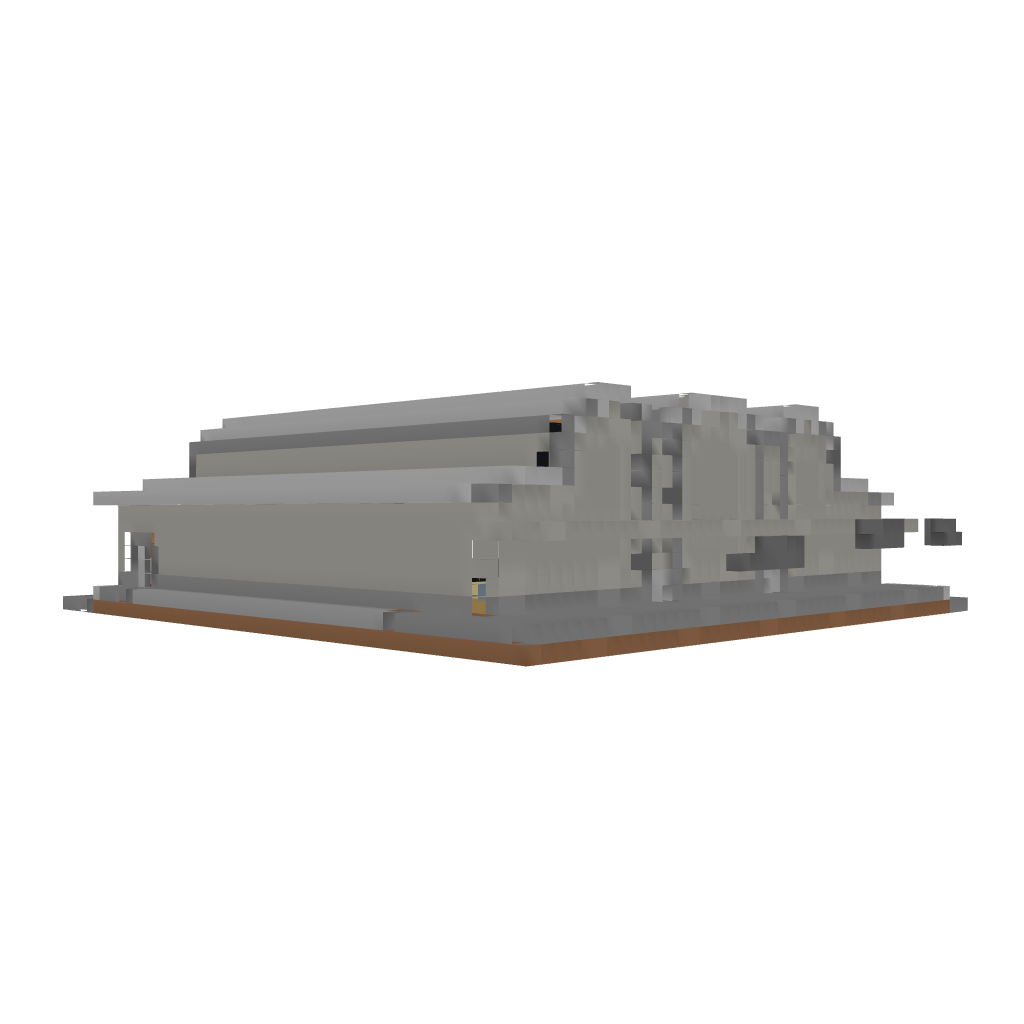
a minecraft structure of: theater